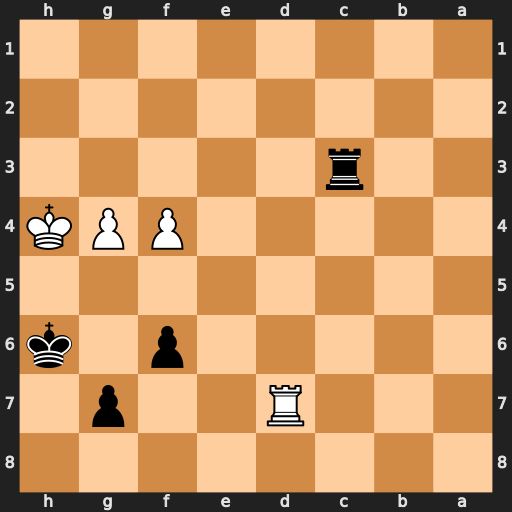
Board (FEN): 8/3R2p1/5p1k/8/5PPK/2r5/8/8
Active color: b
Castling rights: -
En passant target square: -
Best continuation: g5+ fxg5+ fxg5#